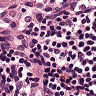
Metastatic tissue present: no